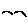
Label: bird